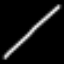
Label: line